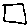
Label: square